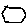
Label: hexagon